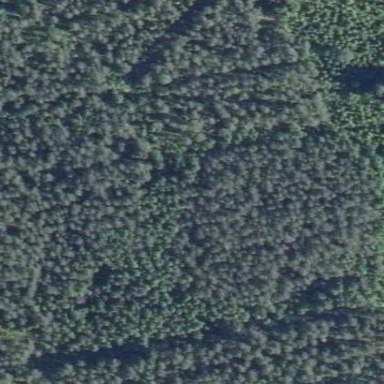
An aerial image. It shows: Needle-leaved woodland.